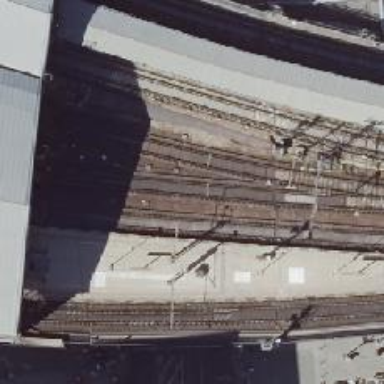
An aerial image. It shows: Railway bridge with electrified contact lines. It is siding service with ballastless railway tracks.